Interaction volume radius: 10 \u00c5
Interaction volume height: 30 \u00c5
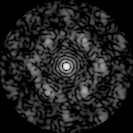
Disorder parameter: 0.6644